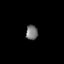
Tissue: prostate
Cell type: Epithelial cells
Senescence score: 0.7111
Nuclear area (px): 172
Mean DAPI intensity: 117.738